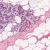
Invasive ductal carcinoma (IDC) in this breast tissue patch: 0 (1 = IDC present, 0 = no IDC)